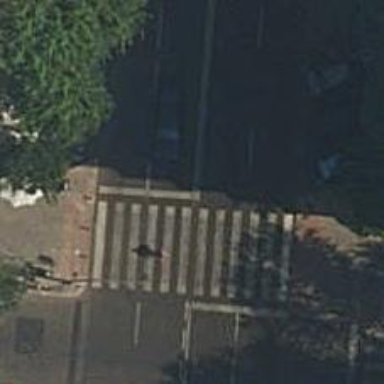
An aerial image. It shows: Road with traffic signals.